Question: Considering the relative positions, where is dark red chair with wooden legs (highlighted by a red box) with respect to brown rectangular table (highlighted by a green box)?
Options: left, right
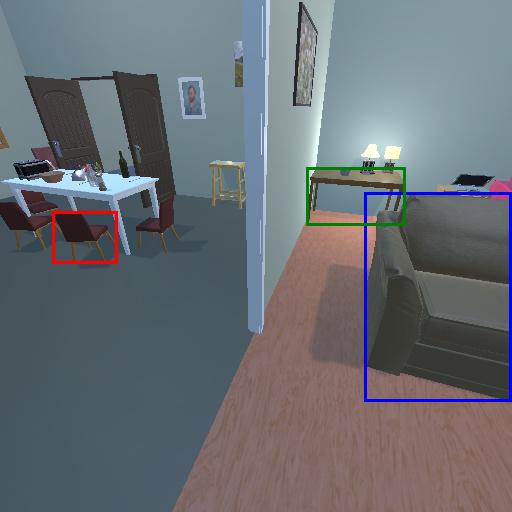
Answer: left